Question: I have a map which is a png file. I use getBoundingClientRect() with 2 div containers to check for overlapping divs througout my game. (Works fine to check for collison).
I was wondering if it's possible to outline a specific part of an image or so I can then add a onclick event to that part of the div so the user cannot click outside of the map.

Hope this kind of makes sense.. If you need any more information let me know. Thanks
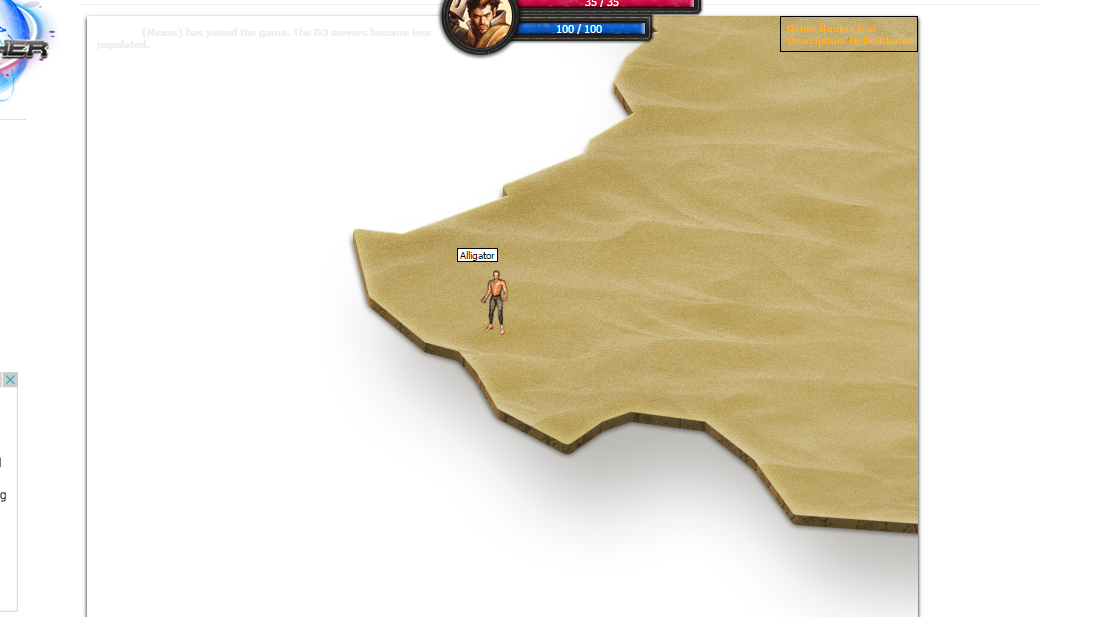
Answer: I think this is what you are looking for:
<URL>
You add an area tag with the coords you need, then you can apply something over it. I recommend you this plugin since it's very powerful, easy to use.